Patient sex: F
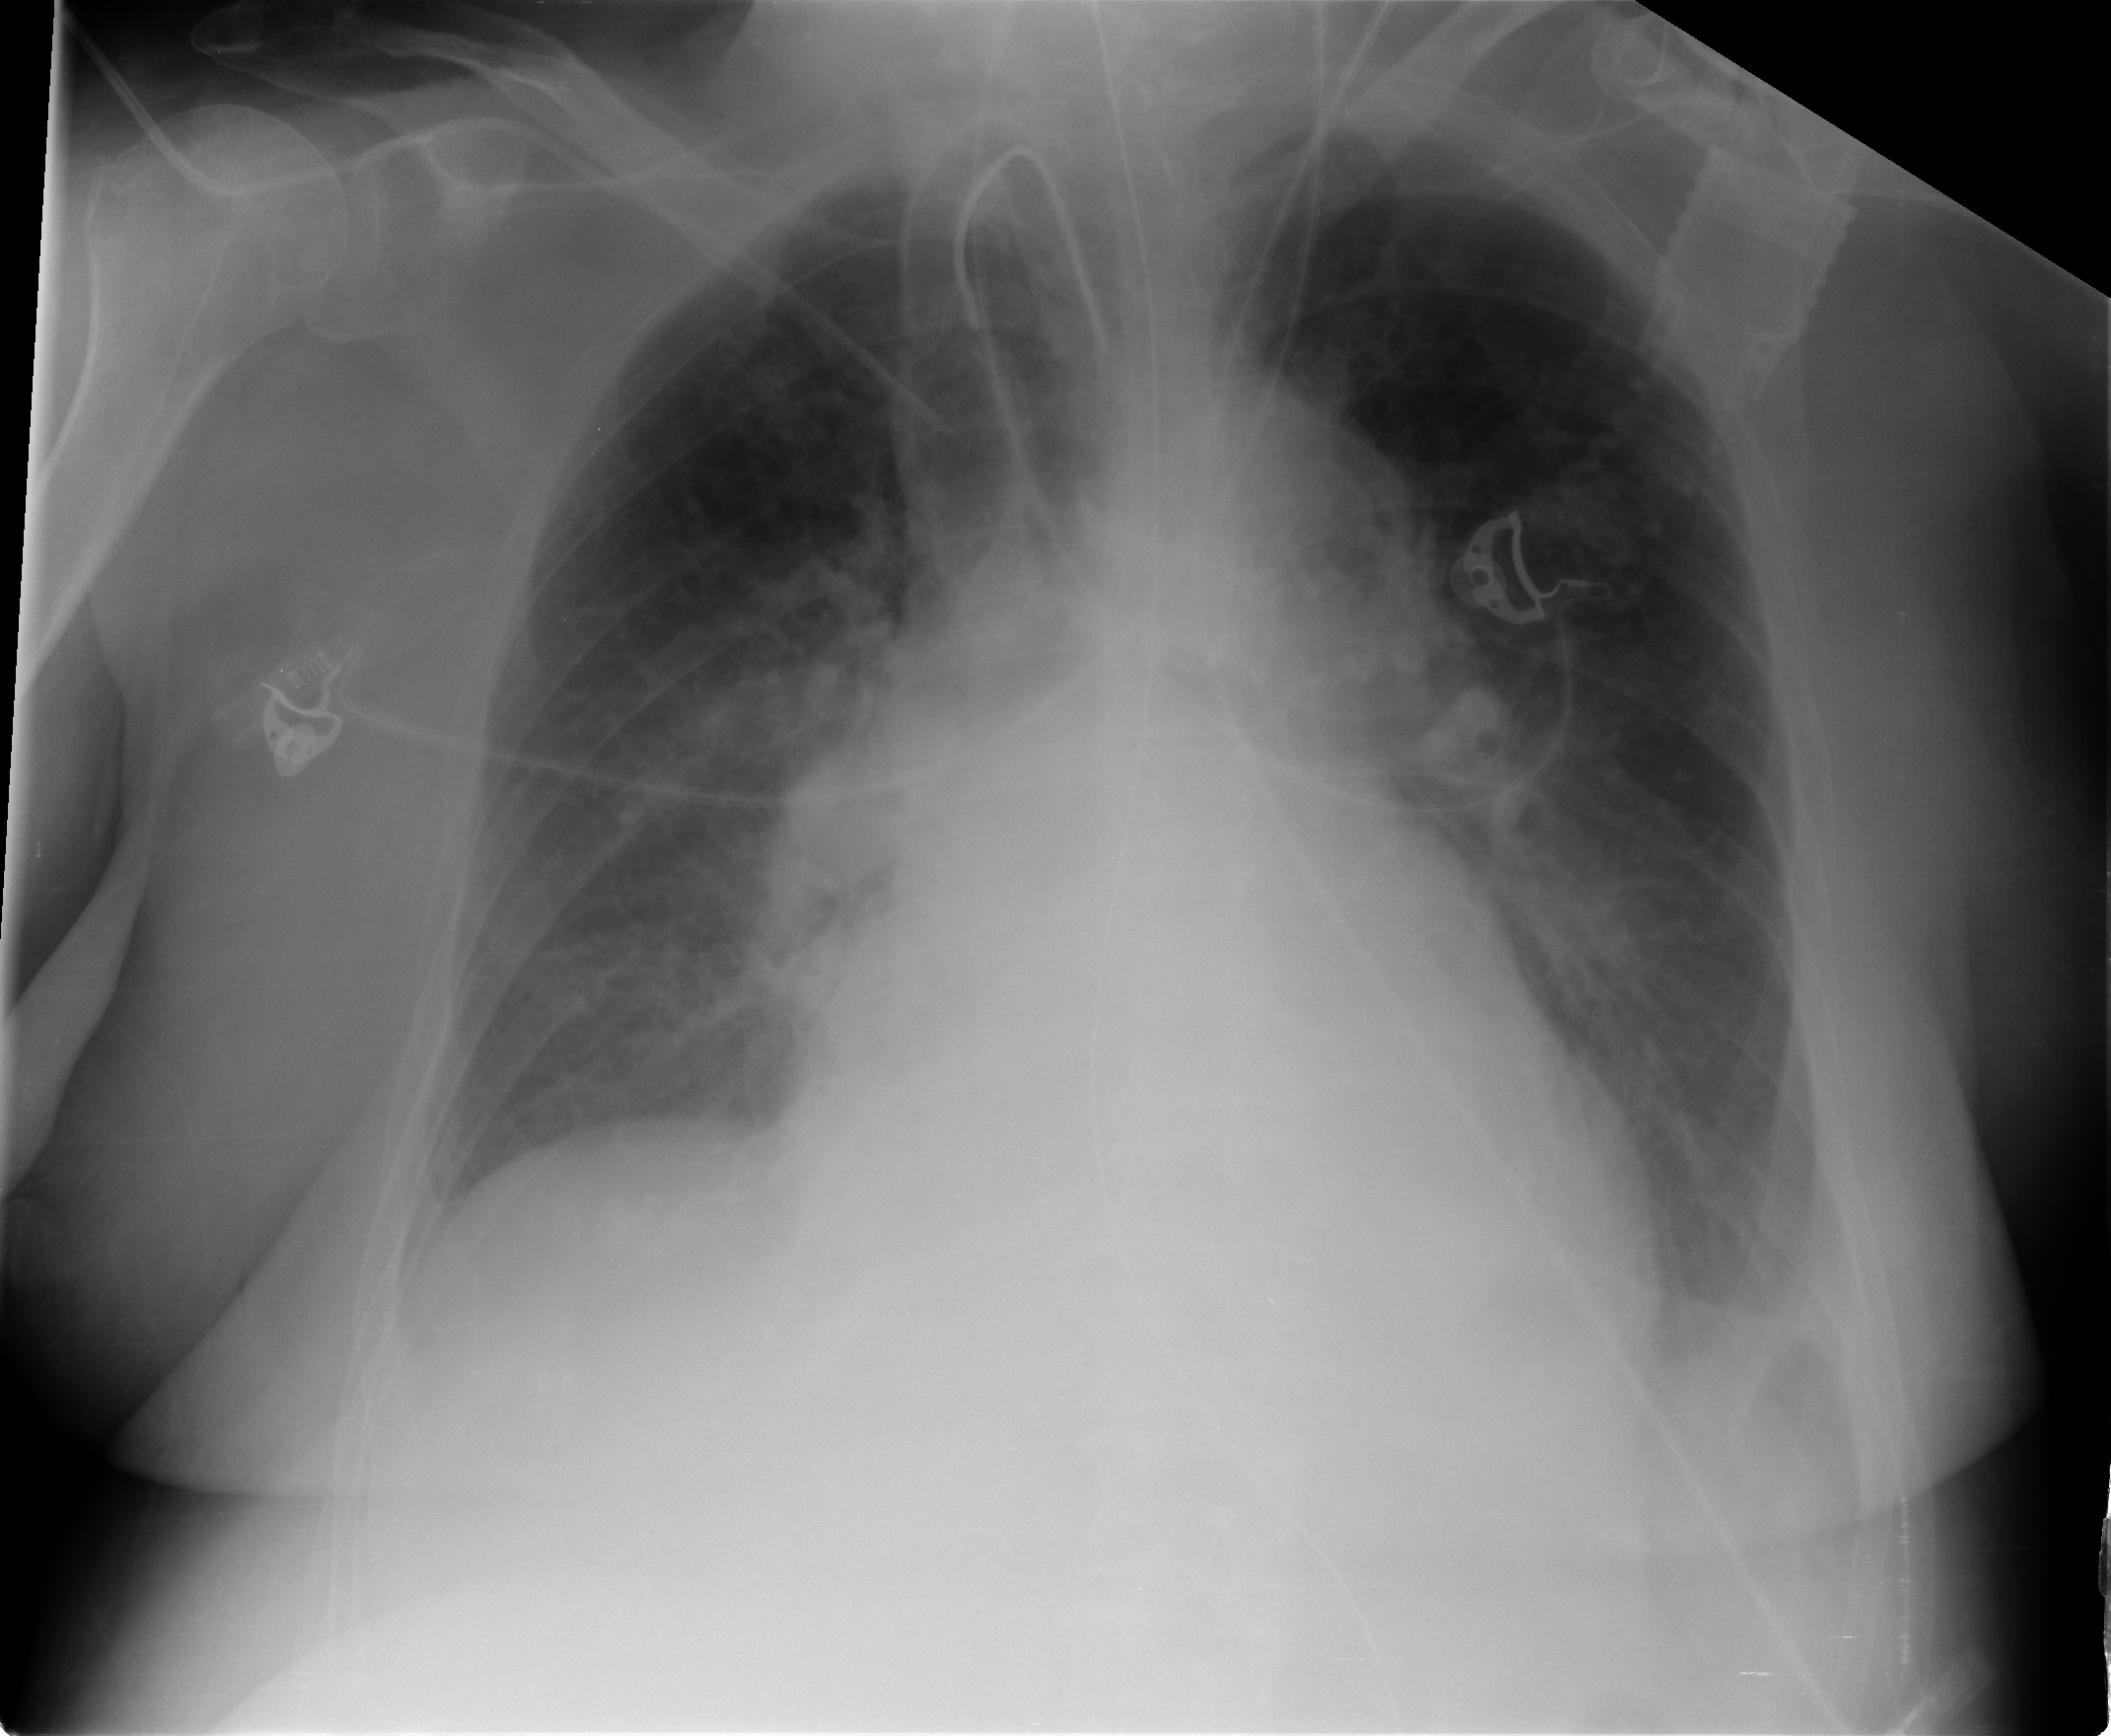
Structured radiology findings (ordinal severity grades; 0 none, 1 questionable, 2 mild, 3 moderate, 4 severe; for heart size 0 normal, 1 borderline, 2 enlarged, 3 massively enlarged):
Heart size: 2
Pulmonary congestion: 2
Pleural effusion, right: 2
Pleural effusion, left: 2
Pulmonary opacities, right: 1
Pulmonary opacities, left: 0
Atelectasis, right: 2
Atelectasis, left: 2